Question: Hi I want to create a custom ActionBar with navigation drawer in my app. In that i want to show the face of the person who logged in my app inside a circle in right side. and the navigation bar in left side.
.
It didn't worked with navigation drawer before.
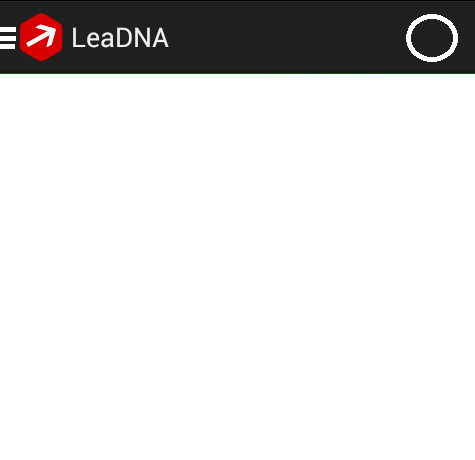
Answer: @Manikandan Try it:
'''
<android.support.v4.widget.DrawerLayout
xmlns:android="http://schemas.android.com/apk/res/android"
android:id="@+id/drawer_layout"
android:layout_width="match_parent"
android:layout_height="match_parent" >
<!-- menu-->
<FrameLayout
android:id="@+id/content_frame"
android:layout_width="match_parent"
android:layout_height="match_parent" />
<!-- slide menu -->
<ListView
android:id="@+id/left_drawer"
android:layout_width="240dp"
android:layout_height="match_parent"
android:layout_gravity="start"
android:background="#111"
android:choiceMode="singleChoice" />
</android.support.v4.widget.DrawerLayout>
'''
'''
public class MainActivity extends ActionBarActivity {
private String[] optionsMenu;
private DrawerLayout drawerLayout;
private ListView drawerList;
@Override
protected void onCreate(Bundle savedInstanceState) {
super.onCreate(savedInstanceState);
setContentView(R.layout.activity_main);
opcionesMenu = new String[] {"Option 1", "Option 2", "Option 3"};
drawerLayout = (DrawerLayout) findViewById(R.id.drawer_layout);
drawerList = (ListView) findViewById(R.id.left_drawer);
drawerList.setAdapter(new ArrayAdapter<String>(
getSupportActionBar().getThemedContext(),
android.R.layout.simple_list_item_1, optionssMenu));
}
//...
}
'''
'''
<?xml version="1.0" encoding="utf-8"?>
<LinearLayout
xmlns:android="http://schemas.android.com/apk/res/android"
android:layout_width="match_parent"
android:layout_height="match_parent"
android:orientation="vertical" >
<TextView
android:id="@+id/TxtDetalle"
android:layout_width="wrap_content"
android:layout_height="wrap_content"
android:text="@string/fragment1" />
</LinearLayout>
'''
'''
import android.os.Bundle;
import android.support.v4.app.Fragment;
import android.view.LayoutInflater;
import android.view.View;
import android.view.ViewGroup;
public class Fragment1 extends Fragment {
@Override
public View onCreateView(
LayoutInflater inflater, ViewGroup container,
Bundle savedInstanceState) {
return inflater.inflate(R.layout.fragment_1, container, false);
}
}
'''
> We have set the menu and fragments associated with each option.The
following will implement the logic required to respond to events menu
to change the form of fragment pressing each option.This is done by implementing the onItemClick ListView event menu
control, logic is added to the end of the onCreate () method of our
core business.
'''
@Override
protected void onCreate(Bundle savedInstanceState) {
//...
drawerList.setOnItemClickListener(new OnItemClickListener() {
@Override
public void onItemClick(AdapterView parent, View view,
int position, long id) {
Fragment fragment = null;
switch (position) {
case 1:
fragment = new Fragment1();
break;
case 2:
fragment = new Fragment2();
break;
case 3:
fragment = new Fragment3();
break;
}
FragmentManager fragmentManager =
getSupportFragmentManager();
fragmentManager.beginTransaction()
.replace(R.id.content_frame, fragment)
.commit();
drawerList.setItemChecked(position, true);
tituloSeccion = opcionesMenu[position];
getSupportActionBar().setTitle(tituloSeccion);
drawerLayout.closeDrawer(drawerList);
}
});
}
'''
> Okay, we have implemented the basic functionality, now i goint to add
open and close icon.
'''
@Override
protected void onCreate(Bundle savedInstanceState) {
//...
tituloApp = getTitle();
drawerToggle = new ActionBarDrawerToggle(this,
drawerLayout,
R.drawable.ic_navigation_drawer,
R.string.drawer_open,
R.string.drawer_close) {
public void onDrawerClosed(View view) {
getSupportActionBar().setTitle(tituloSeccion);
ActivityCompat.invalidateOptionsMenu(MainActivity.this);
}
public void onDrawerOpened(View drawerView) {
getSupportActionBar().setTitle(tituloApp);
ActivityCompat.invalidateOptionsMenu(MainActivity.this);
}
};
drawerLayout.setDrawerListener(drawerToggle);
}
'''
> Now we going to add buttons on ActionBar (on your way user image)*
'''
@Override
public boolean onPrepareOptionsMenu(Menu menu) {
boolean menuAbierto = drawerLayout.isDrawerOpen(drawerList);
if(menuAbierto)
menu.findItem(R.id.action_search).setVisible(false);
else
menu.findItem(R.id.action_search).setVisible(true);
return super.onPrepareOptionsMenu(menu);
}
'''
> With this we meet most of the recommendations of the design guide, but
we still have we allow the user to open by clicking on the application
icon from the action bar menu.To do this, at the end of onCreate () method will qualify pulsation
calling setDisplayHomeAsUpEnabled icon () and setHomeButtonEnabled (),
and add the event onOptionsItemSelected () (in charge of processing
the keystrokes on the action bar, an initial call to
onOptionsItemSelected method () of ActionBarDrawerToggle object
created above, so if it returns true (mean who has managed a click on
the application icon) directly come out of this method.
'''
public void onCreate(Bundle savedInstanceState) {
//...
getSupportActionBar().setDisplayHomeAsUpEnabled(true);
getSupportActionBar().setHomeButtonEnabled(true);
}
@Override
public boolean onOptionsItemSelected(MenuItem item) {
if (mDrawerToggle.onOptionsItemSelected(item)) {
return true;
}
//...
}
'''
> Last for finish add this method:
'''
@Override
protected void onPostCreate(Bundle savedInstanceState) {
super.onPostCreate(savedInstanceState);
drawerToggle.syncState();
}
@Override
public void onConfigurationChanged(Configuration newConfig) {
super.onConfigurationChanged(newConfig);
drawerToggle.onConfigurationChanged(newConfig);
}
'''
<URL>